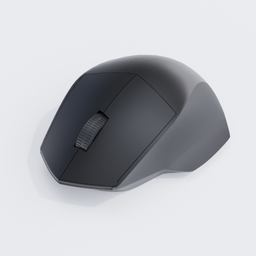
Label: electronics